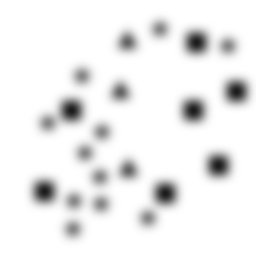
Squares: 7
Triangles: 3
Stars: 11
Total shapes: 21